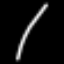
Label: line